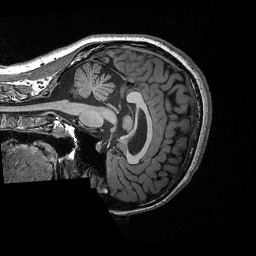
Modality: T1w
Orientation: sagittal
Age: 22
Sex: female
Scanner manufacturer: siemens
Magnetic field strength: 3 T
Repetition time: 2.53 s
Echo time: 0.00309 s